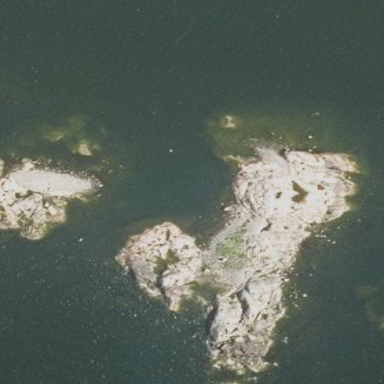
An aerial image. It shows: Military islet along the natural coastline.